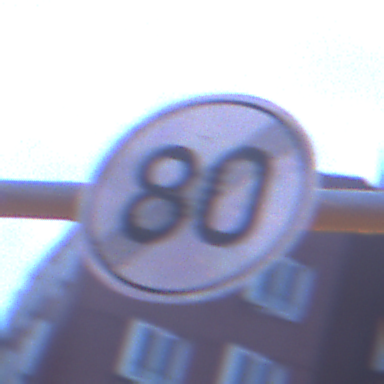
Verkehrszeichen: EndeGeschwindigkeit80
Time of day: Night
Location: Outdoor (Urban)
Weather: PartlyCloudy
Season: NotSpecified
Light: Artificial